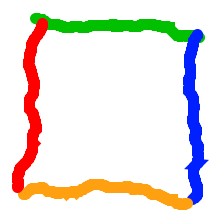
Shape: square